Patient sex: M
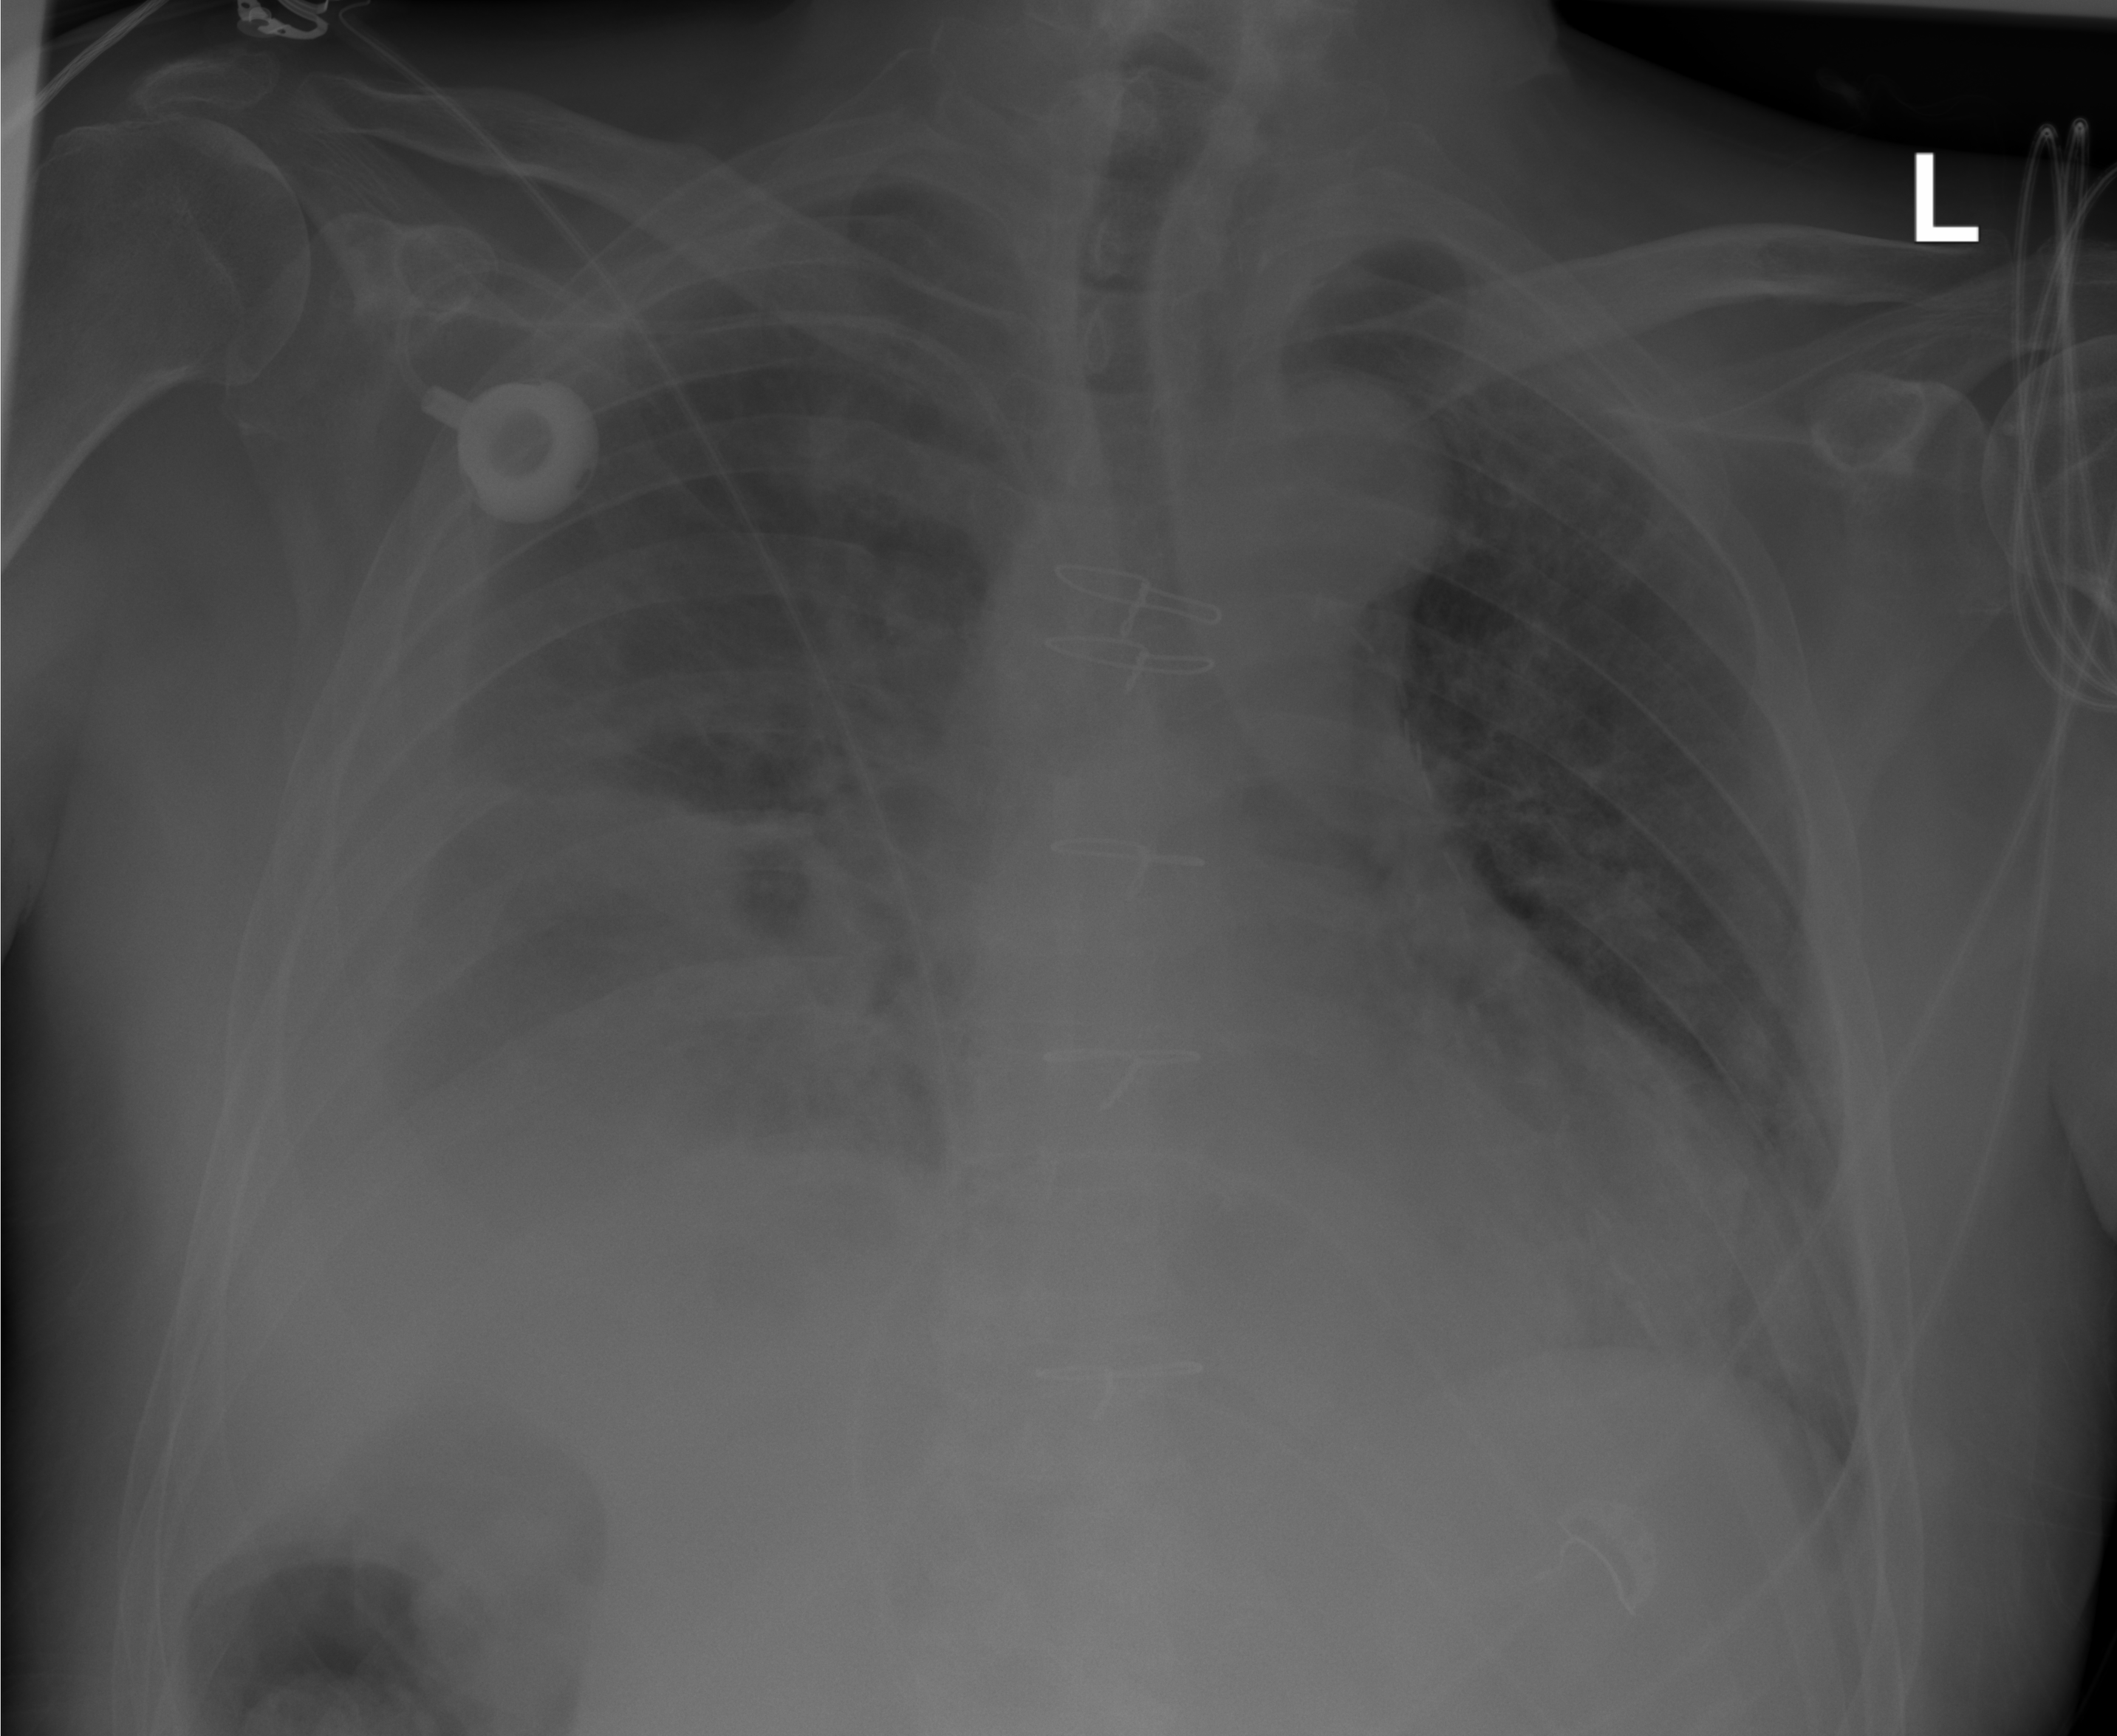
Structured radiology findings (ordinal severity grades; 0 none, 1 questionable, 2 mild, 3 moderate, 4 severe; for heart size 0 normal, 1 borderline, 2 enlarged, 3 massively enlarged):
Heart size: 1
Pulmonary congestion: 1
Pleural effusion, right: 3
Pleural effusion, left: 0
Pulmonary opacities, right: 2
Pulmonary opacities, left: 2
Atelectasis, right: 3
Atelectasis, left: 0